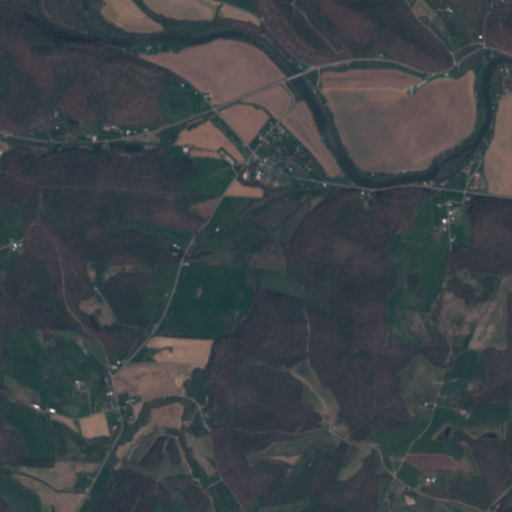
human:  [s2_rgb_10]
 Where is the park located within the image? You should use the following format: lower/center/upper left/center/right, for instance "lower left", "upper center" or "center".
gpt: The park is located in the upper right of the image.
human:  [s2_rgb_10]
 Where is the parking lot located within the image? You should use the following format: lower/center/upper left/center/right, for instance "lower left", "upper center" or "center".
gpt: The parking lot is located in the upper center of the image.
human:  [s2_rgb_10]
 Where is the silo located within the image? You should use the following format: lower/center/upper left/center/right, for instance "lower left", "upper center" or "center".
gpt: The silo is located in the upper right of the image.
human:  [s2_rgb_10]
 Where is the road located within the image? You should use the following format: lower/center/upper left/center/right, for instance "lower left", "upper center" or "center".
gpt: There is no road in the image.